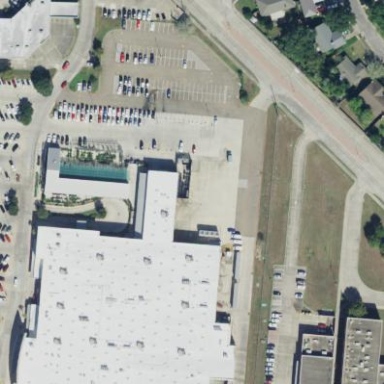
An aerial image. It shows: Building that houses supermarket.